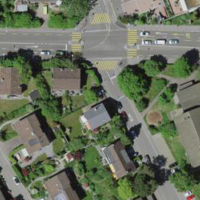
EUNIS habitat code: 55
Species observed at this site:
Carex riparia